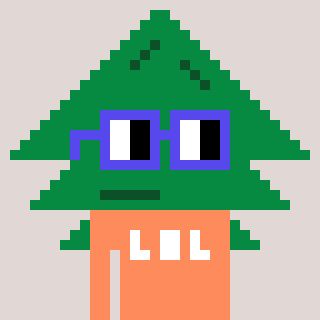
a pixel art character with square blue glasses, a fir-shaped head and a peachy-colored body on a warm background